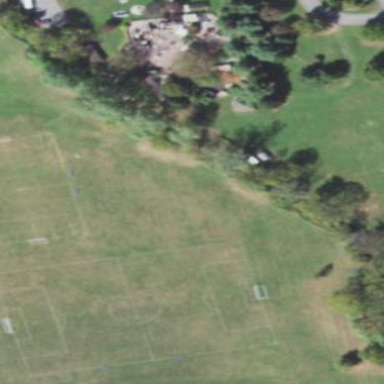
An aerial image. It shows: Soccer pitch designated for leisure and sports activities.